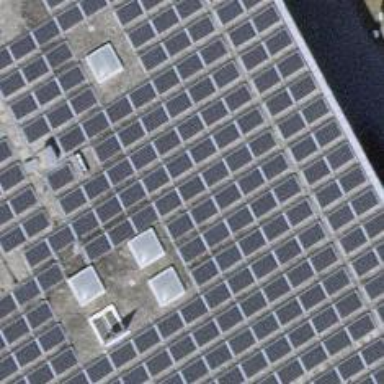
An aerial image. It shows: Solar power generator.